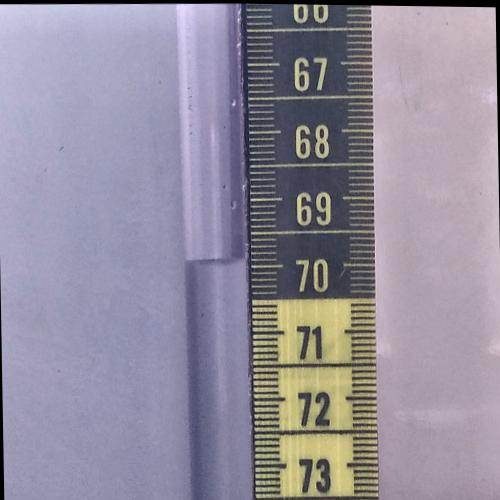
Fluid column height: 69.9 cm